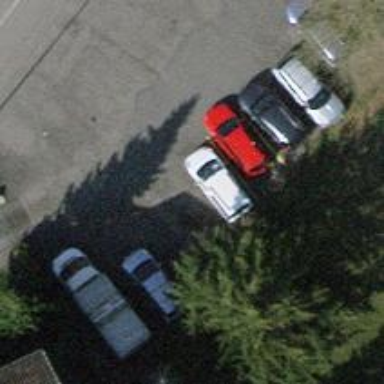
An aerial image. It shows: Car sharing facility.